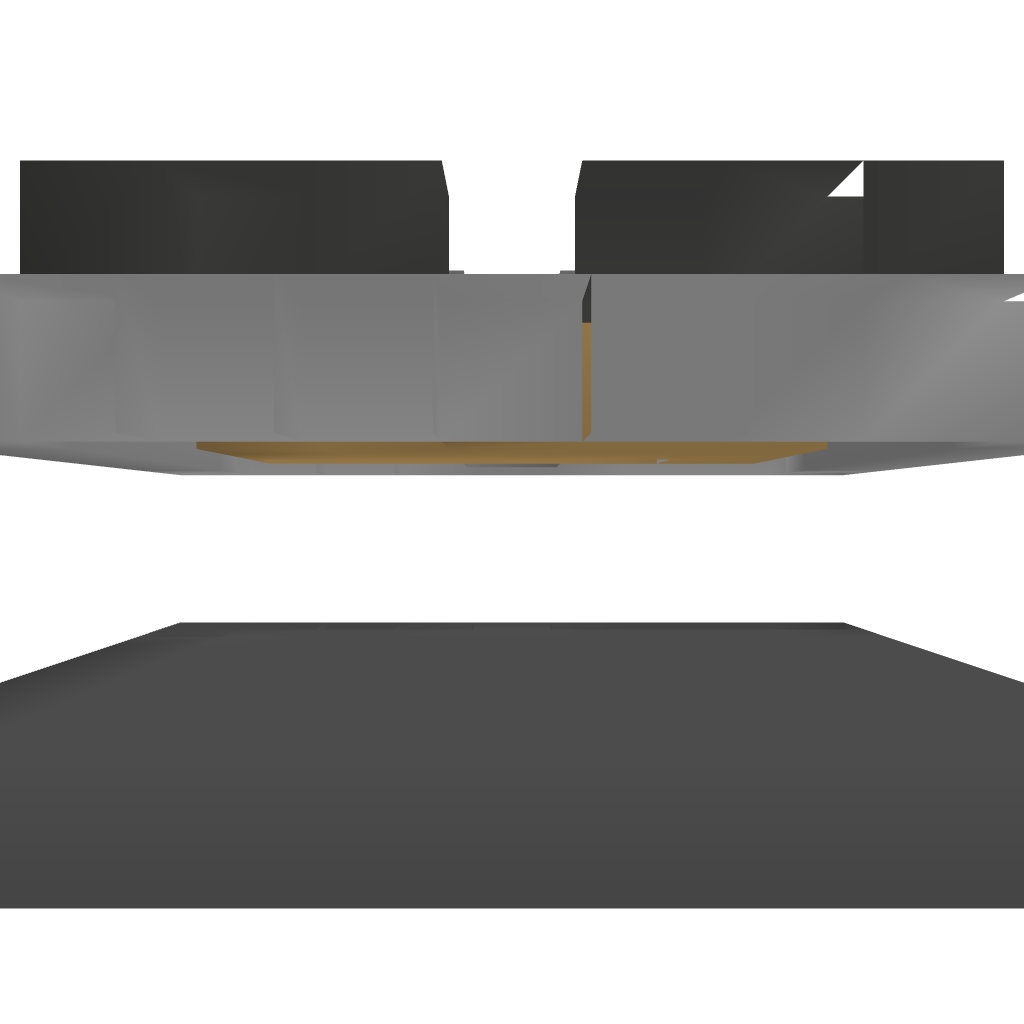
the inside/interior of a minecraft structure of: Cobblegen